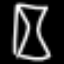
Label: hourglass